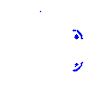
Particle: pion